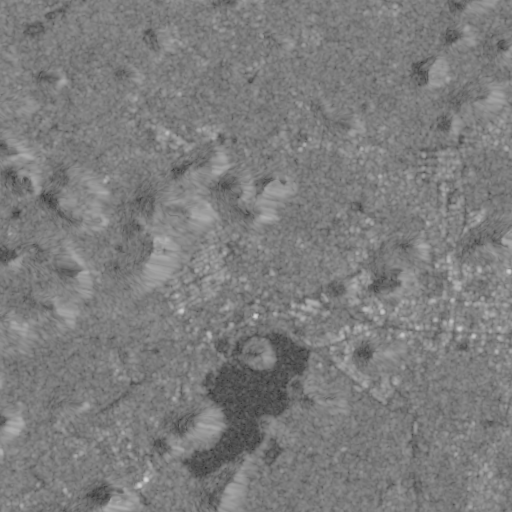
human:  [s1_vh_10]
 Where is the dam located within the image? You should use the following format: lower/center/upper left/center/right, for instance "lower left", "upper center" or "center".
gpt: The dam is located in the center of the image.
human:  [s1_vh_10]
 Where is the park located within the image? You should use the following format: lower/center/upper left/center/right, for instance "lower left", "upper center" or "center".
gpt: The park is located in the center right of the image.
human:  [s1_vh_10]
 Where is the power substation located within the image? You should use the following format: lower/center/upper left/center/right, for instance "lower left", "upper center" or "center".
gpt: The power substation is located in the center left of the image.
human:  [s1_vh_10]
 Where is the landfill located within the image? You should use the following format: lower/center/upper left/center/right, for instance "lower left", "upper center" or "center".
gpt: There is no landfill in the image.

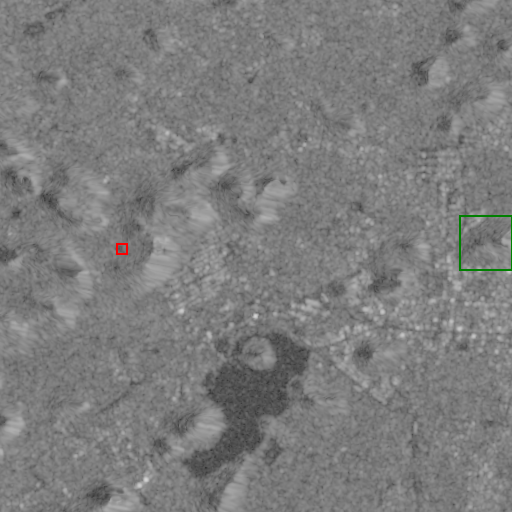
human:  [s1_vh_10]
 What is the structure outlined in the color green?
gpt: The structure outlined in green is a park.
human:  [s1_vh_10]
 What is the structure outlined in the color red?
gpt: The structure outlined in red is a power substation.
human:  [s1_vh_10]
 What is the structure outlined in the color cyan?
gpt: There is no cyan outline.